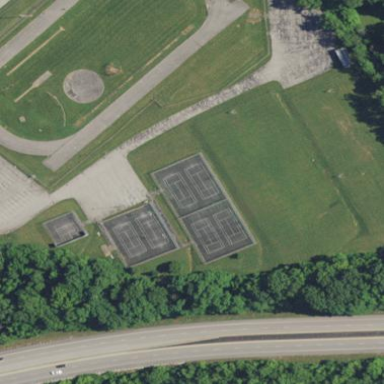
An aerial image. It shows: Tennis court on the leisure land pitch.